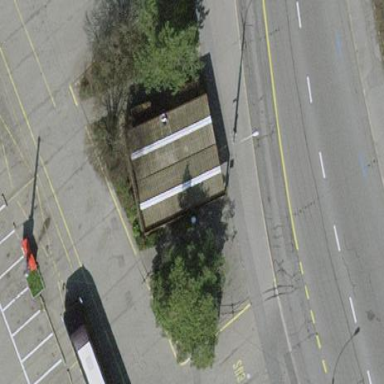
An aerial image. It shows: Toilets housed in building.